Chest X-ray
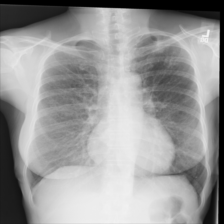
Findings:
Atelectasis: negative
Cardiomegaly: negative
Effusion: negative
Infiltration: negative
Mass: negative
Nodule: negative
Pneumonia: negative
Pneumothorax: negative
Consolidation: negative
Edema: negative
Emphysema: negative
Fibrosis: negative
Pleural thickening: negative
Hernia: negative